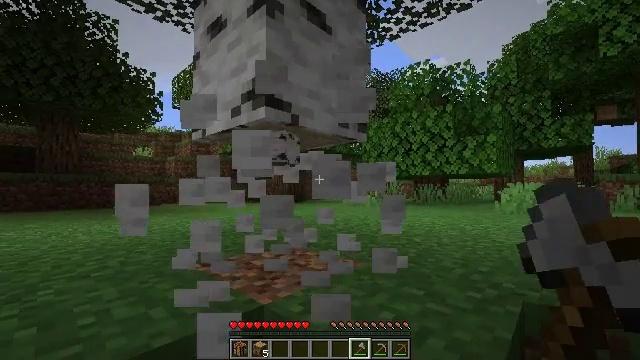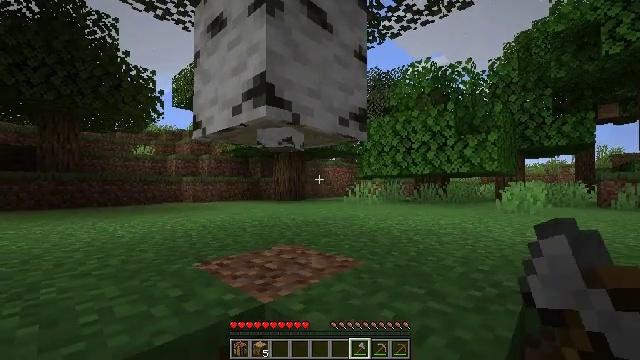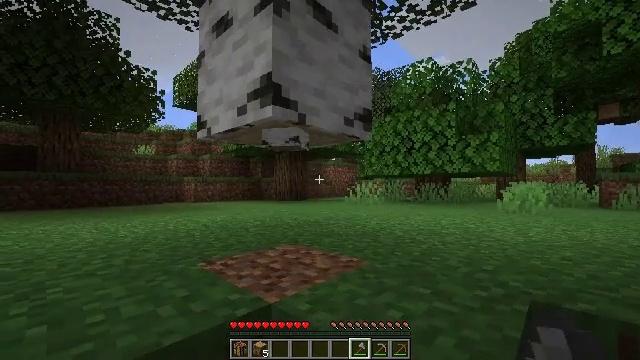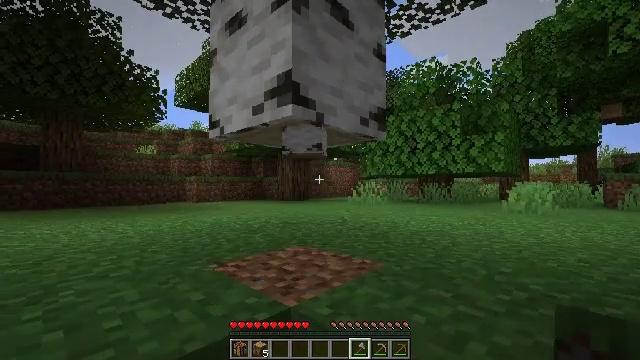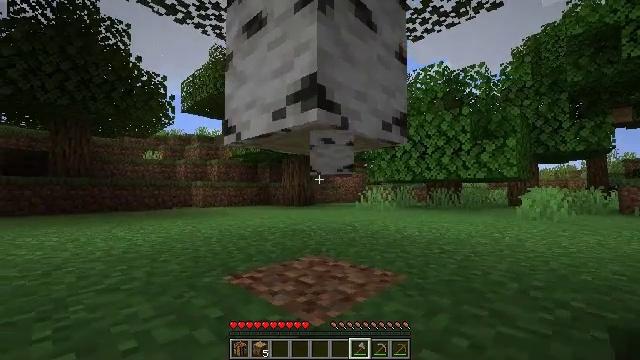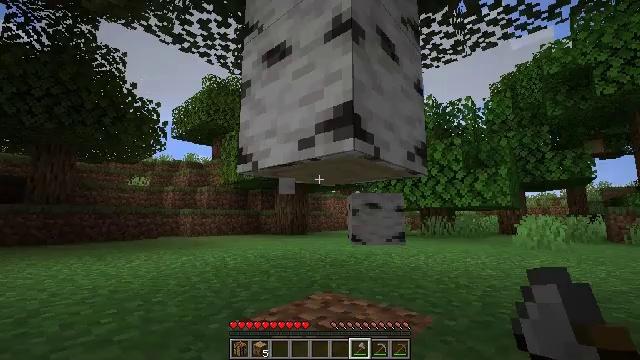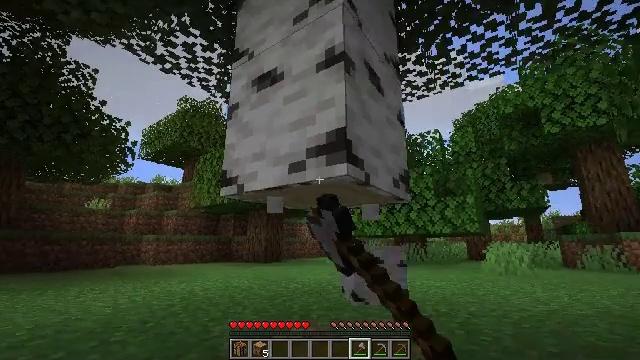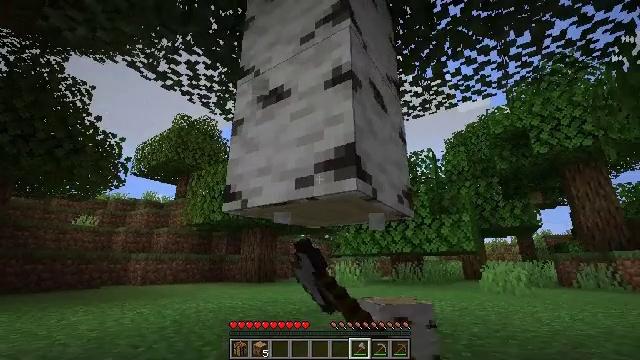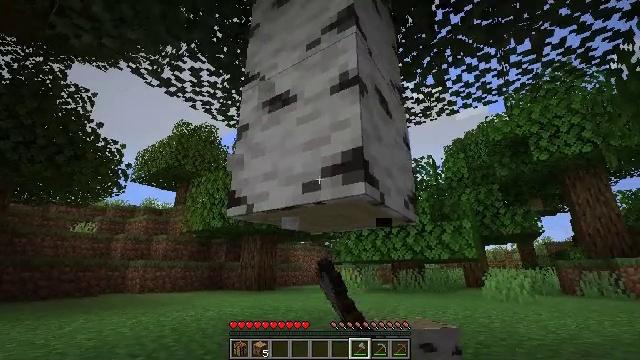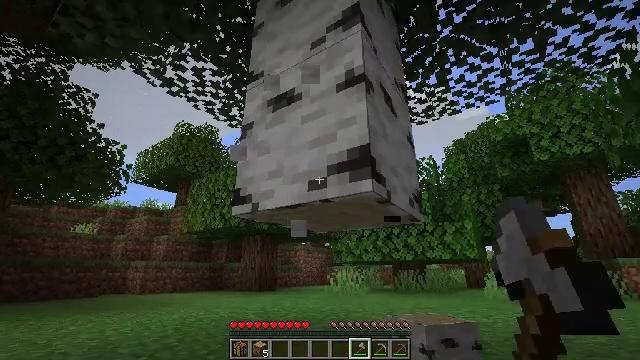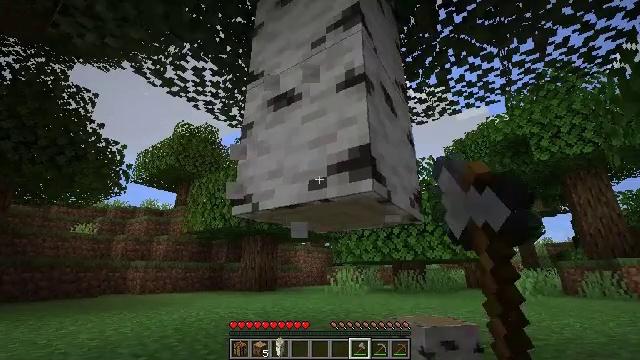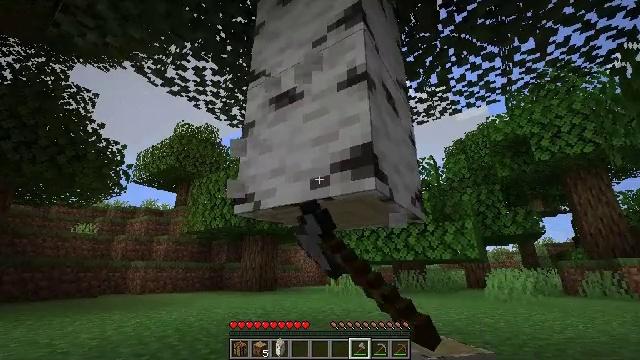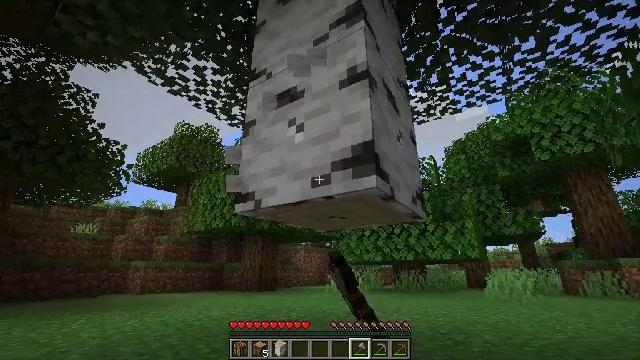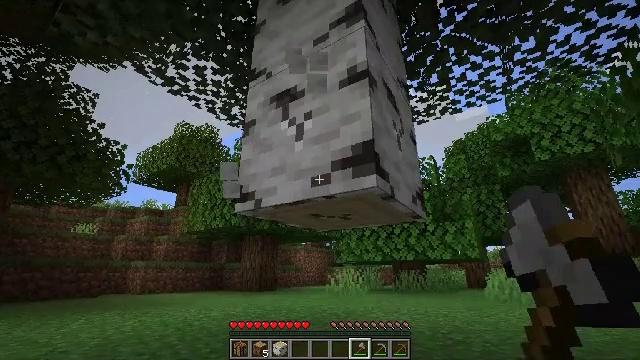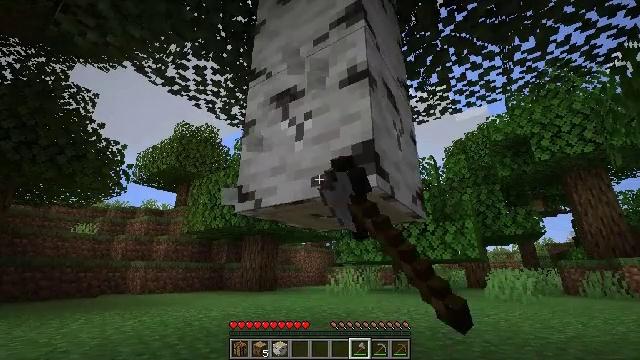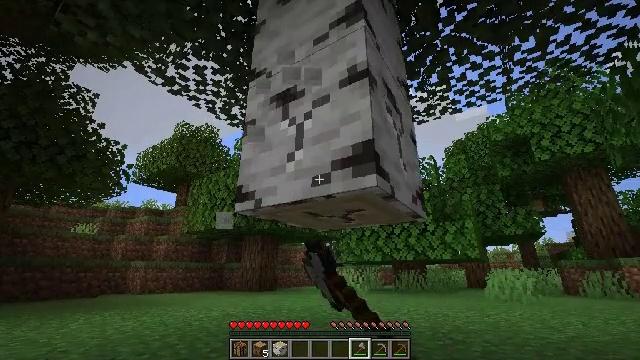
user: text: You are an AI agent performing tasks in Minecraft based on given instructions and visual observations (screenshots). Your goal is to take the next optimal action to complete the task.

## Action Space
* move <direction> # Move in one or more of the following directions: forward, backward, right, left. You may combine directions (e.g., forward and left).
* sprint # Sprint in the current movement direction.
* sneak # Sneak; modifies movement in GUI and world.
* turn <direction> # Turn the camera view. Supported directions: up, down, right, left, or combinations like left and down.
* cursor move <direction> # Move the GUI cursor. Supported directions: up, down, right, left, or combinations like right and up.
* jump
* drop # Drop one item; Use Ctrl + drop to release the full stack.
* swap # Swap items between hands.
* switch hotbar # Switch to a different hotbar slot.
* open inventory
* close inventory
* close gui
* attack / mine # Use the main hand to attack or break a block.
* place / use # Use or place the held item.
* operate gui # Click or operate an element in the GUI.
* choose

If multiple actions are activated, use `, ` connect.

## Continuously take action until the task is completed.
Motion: motion action
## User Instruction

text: Gather birch log for crafting.
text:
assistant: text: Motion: attack / mine
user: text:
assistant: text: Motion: move left, attack / mine
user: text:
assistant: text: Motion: move forward and move left, attack / mine
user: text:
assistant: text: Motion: move forward and move left, turn up, attack / mine
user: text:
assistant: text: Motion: move left, turn right and up, attack / mine
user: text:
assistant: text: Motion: turn right and up, attack / mine
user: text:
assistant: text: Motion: turn right and up, attack / mine
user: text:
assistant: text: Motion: turn up, attack / mine
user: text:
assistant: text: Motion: attack / mine
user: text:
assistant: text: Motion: attack / mine
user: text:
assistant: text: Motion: attack / mine
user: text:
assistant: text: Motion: attack / mine
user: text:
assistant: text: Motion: attack / mine
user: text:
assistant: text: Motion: attack / mine
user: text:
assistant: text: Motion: attack / mine
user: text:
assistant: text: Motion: attack / mine
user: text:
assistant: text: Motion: attack / mine
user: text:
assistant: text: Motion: turn up, attack / mine
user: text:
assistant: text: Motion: turn up, attack / mine
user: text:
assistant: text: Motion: attack / mine
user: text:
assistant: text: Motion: attack / mine
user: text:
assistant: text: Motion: attack / mine
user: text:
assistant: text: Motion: attack / mine
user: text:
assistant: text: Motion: attack / mine
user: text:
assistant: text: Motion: attack / mine
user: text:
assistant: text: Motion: attack / mine
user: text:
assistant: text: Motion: attack / mine
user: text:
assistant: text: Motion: attack / mine
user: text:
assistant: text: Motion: attack / mine
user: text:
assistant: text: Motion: attack / mine